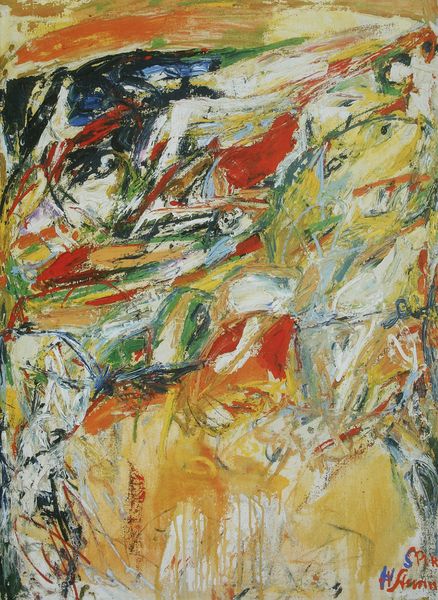
Künstler: Helmut Sturm
Standort: Düsseldorf/Mettmann
Institution: Besitz Galerie Christa Schübbe
Schlagwörter: blau, weiß, gelb, grün, menschen, bunt, orange, schwarz, rot, signatur, öl, natur, pastos, hellblau, farbig, moderne, abstrakt, farben, modern, dunkelgrün, farbe, formen, hellgrün, linien, figuren, sturm, duktus, ornamente, abstraktion, unterschrift, expressionistisch, farbenfroh, landschadft